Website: walmart
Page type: payment
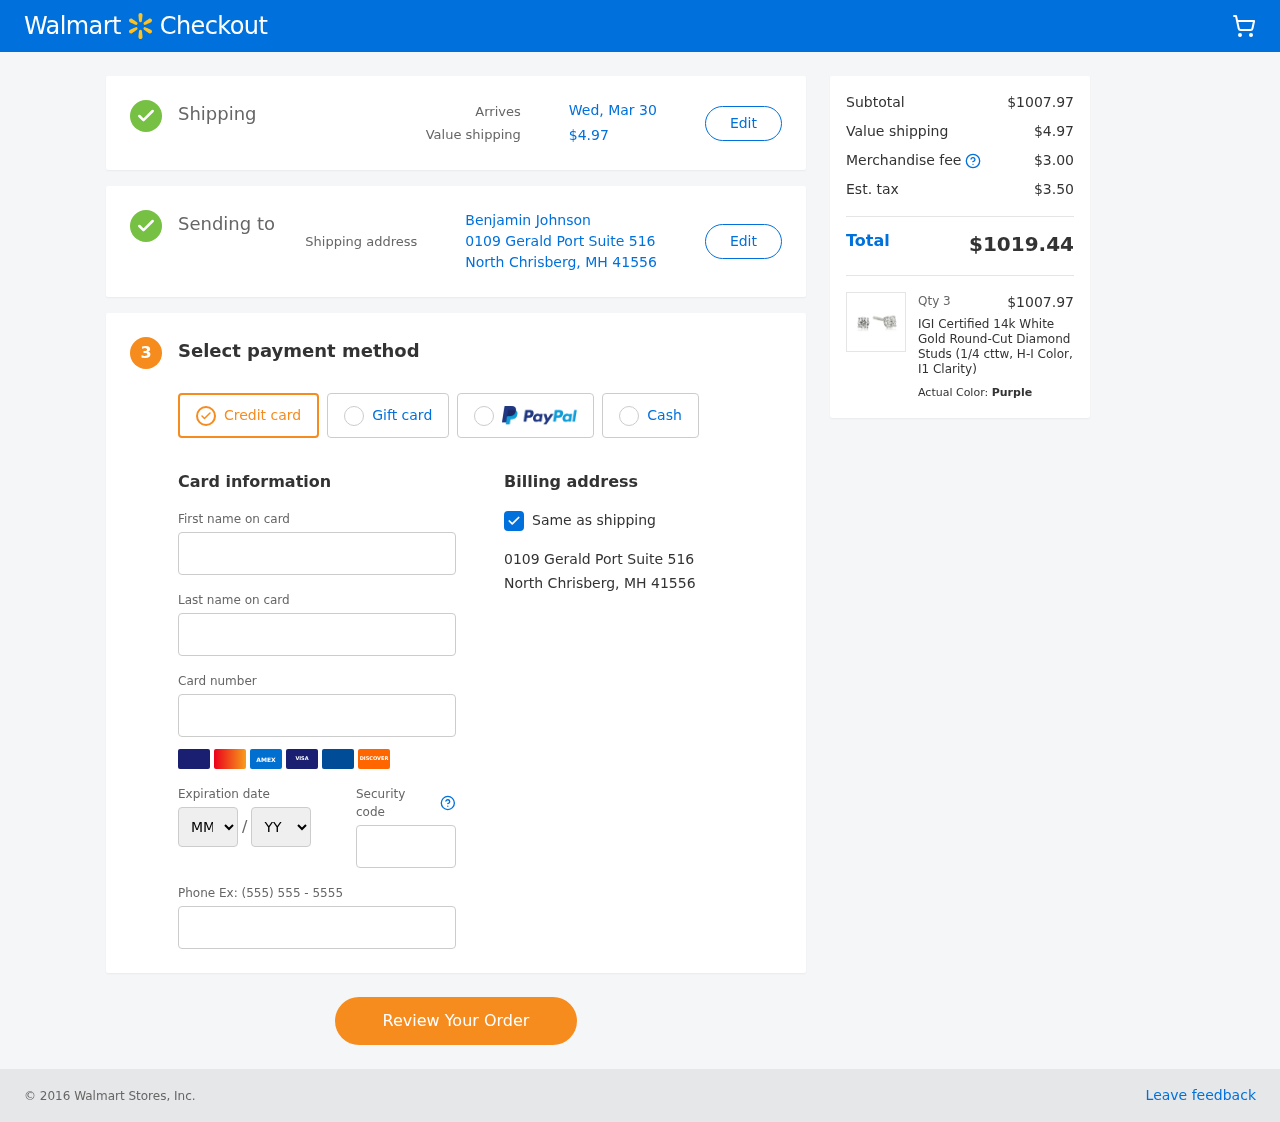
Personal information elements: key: PII_CARD_EXPIRY_MONTH
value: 02
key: PII_CARD_EXPIRY_YEAR
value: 30
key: PII_CITY_STATE_ZIP
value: North Chrisberg, MH 41556
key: PII_FULLNAME
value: Benjamin Johnson
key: PII_STREET
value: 0109 Gerald Port Suite 516
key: PII_FIRSTNAME
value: Benjamin
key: PII_LASTNAME
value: Johnson
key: PII_CARD_NUMBER
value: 3790 9242 6285 730
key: PII_CARD_CVV
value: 4053
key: PII_PHONE
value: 8096214757
Product elements: key: PRODUCT1_NAME
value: IGI Certified 14k White Gold Round-Cut Diamond Studs (1/4 cttw, H-I Color, I1 Clarity)
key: PRODUCT1_PRICE
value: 335.99
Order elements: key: ORDER_DELIVERY_DATE
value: Wed, Mar 30
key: ORDER_SHIPPING_COST
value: $4.97
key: ORDER_SUBTOTAL
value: $1007.97
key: ORDER_MERCHANDISE_FEE
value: $3.00
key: ORDER_TAX
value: $3.50
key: ORDER_TOTAL
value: $1019.44
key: ORDER_NUM_ITEMS
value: Qty 3